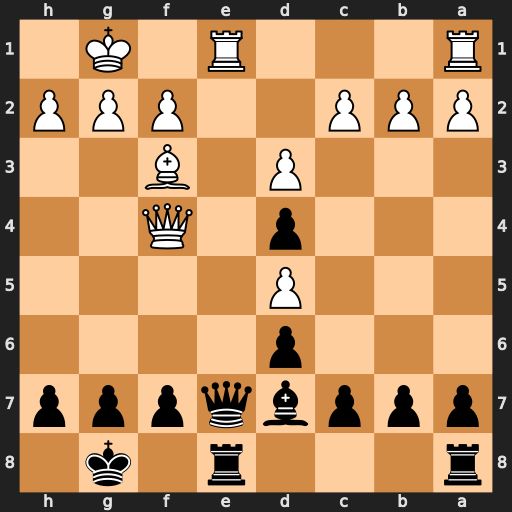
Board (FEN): r3r1k1/pppbqppp/3p4/3P4/3p1Q2/3P1B2/PPP2PPP/R3R1K1
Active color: b
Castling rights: -
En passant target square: -
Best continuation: Qxe1+ Rxe1 Rxe1#